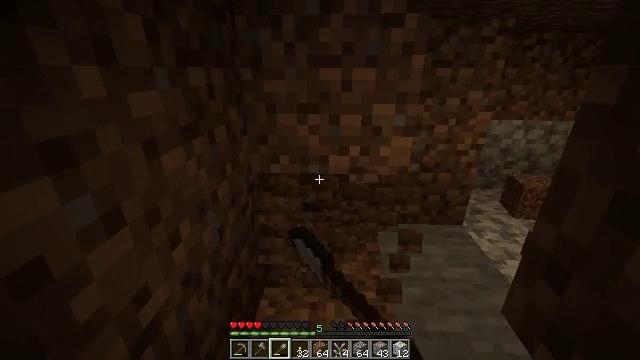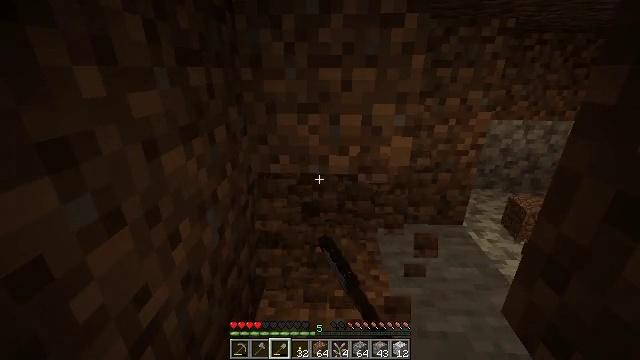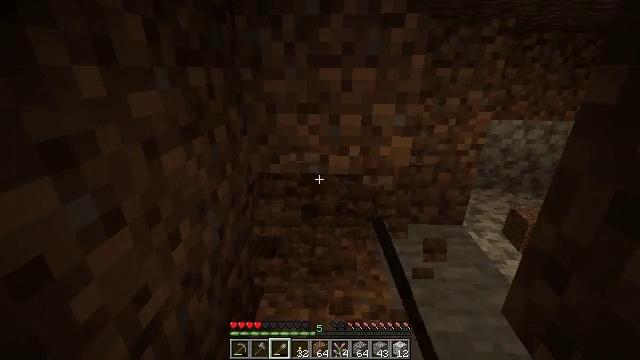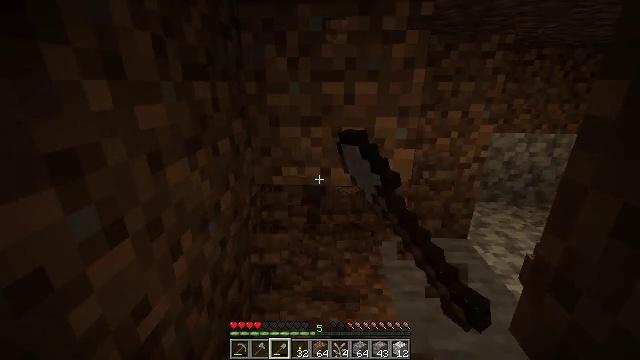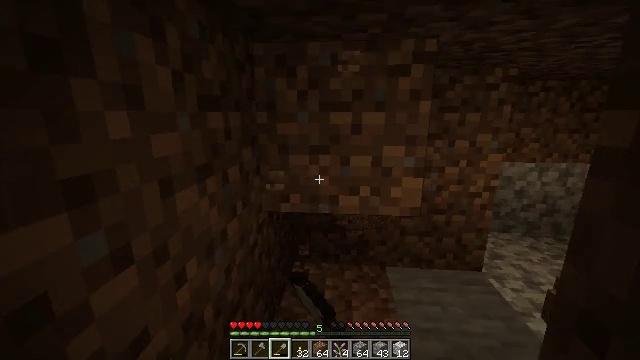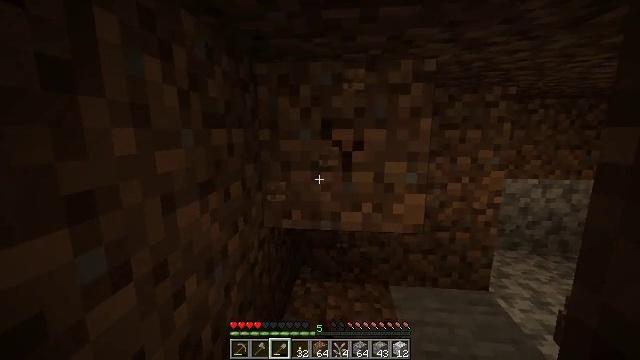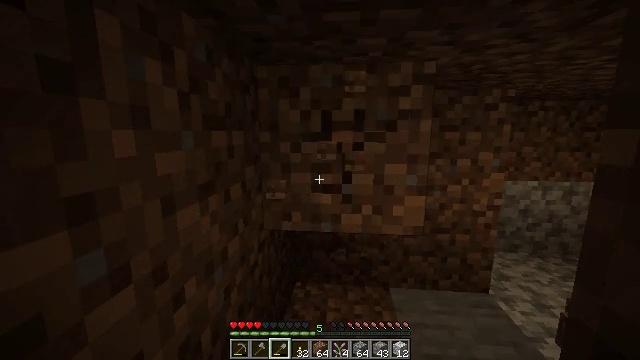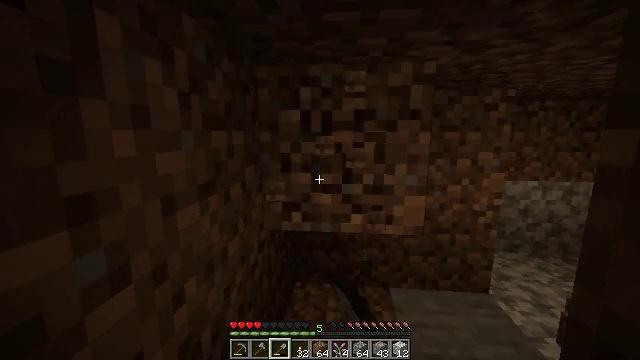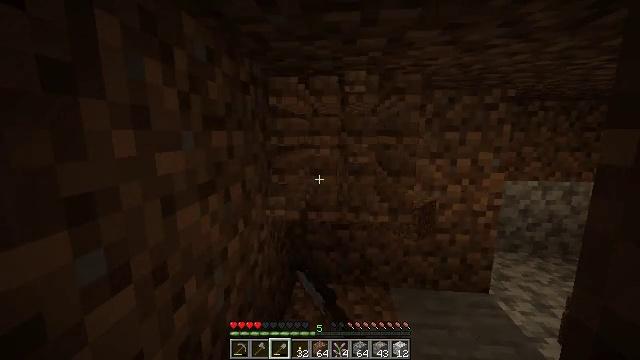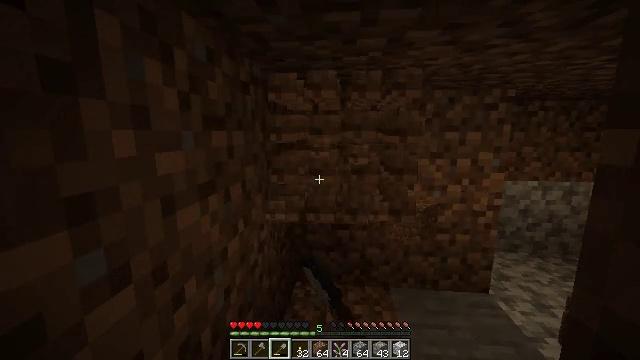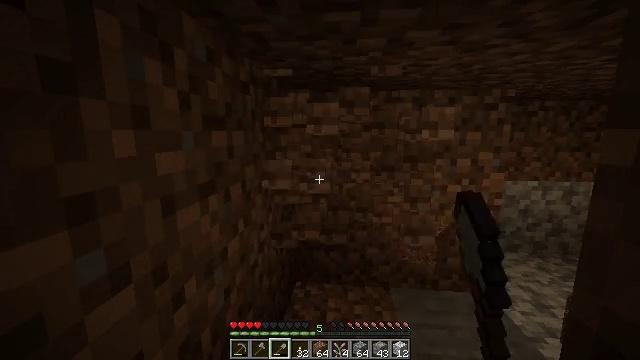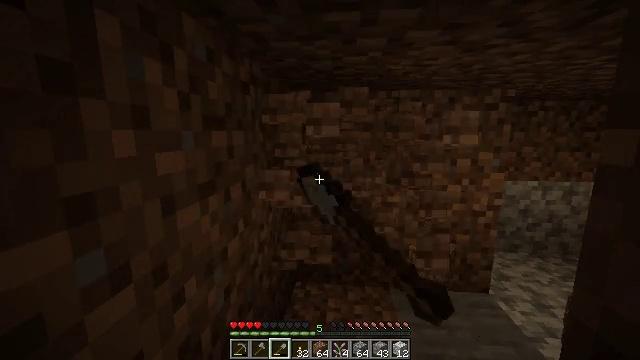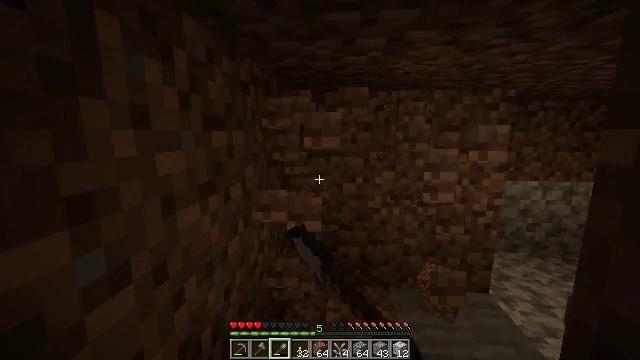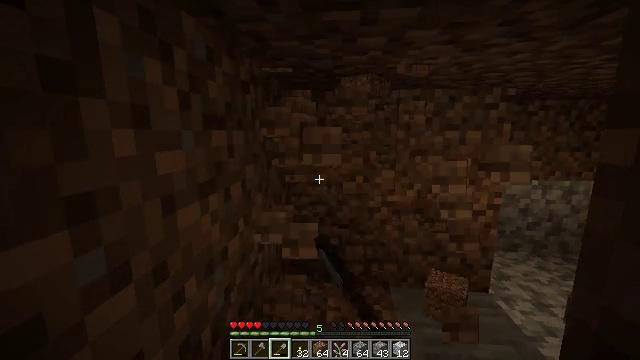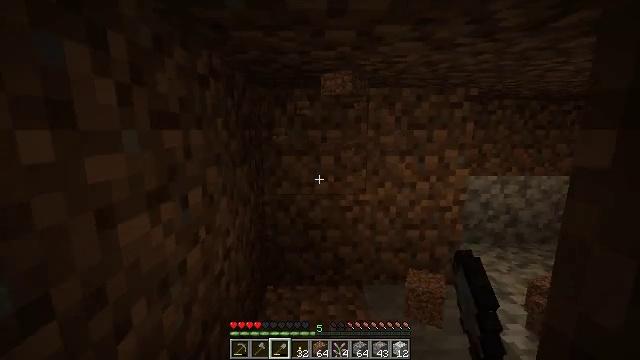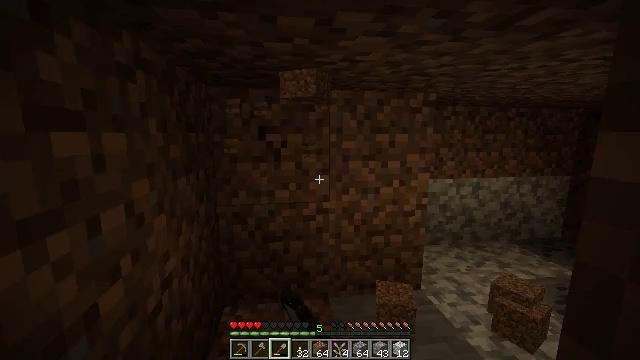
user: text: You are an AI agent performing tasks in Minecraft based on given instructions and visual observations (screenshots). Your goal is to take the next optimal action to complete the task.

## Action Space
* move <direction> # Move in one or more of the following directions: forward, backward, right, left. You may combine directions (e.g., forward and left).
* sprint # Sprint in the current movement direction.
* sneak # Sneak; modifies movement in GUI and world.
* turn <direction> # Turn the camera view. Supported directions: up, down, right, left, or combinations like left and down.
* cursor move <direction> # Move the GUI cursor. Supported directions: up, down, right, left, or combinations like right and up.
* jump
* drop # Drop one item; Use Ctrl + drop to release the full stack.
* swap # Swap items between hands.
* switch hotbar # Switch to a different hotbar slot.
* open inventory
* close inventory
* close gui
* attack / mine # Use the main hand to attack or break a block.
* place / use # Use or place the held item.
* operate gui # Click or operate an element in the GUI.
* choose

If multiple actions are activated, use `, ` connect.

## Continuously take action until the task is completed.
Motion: motion action
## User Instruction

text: Attack the ground to gather dirt.
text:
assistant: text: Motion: attack / mine
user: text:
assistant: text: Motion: attack / mine
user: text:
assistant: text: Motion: turn up, attack / mine
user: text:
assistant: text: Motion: turn left and up, attack / mine
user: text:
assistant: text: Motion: turn up, attack / mine
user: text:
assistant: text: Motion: attack / mine
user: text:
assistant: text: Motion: attack / mine
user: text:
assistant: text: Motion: attack / mine
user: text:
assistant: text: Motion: attack / mine
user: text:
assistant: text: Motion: attack / mine
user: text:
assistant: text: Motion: attack / mine
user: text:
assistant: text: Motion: attack / mine
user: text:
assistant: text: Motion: attack / mine
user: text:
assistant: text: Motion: move forward, turn right, attack / mine
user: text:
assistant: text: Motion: move forward, turn right and up, attack / mine
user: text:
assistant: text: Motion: move forward, turn right, attack / mine
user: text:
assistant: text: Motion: turn right, attack / mine
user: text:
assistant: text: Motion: attack / mine
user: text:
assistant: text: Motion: attack / mine
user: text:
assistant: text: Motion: attack / mine
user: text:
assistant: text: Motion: attack / mine
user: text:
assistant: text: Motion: attack / mine
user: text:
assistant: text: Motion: attack / mine
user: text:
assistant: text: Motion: turn down, attack / mine
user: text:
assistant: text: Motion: turn down, attack / mine
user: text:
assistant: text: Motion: turn down, attack / mine
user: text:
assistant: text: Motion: turn down, attack / mine
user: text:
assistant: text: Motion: attack / mine
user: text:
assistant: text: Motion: attack / mine
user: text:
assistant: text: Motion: attack / mine